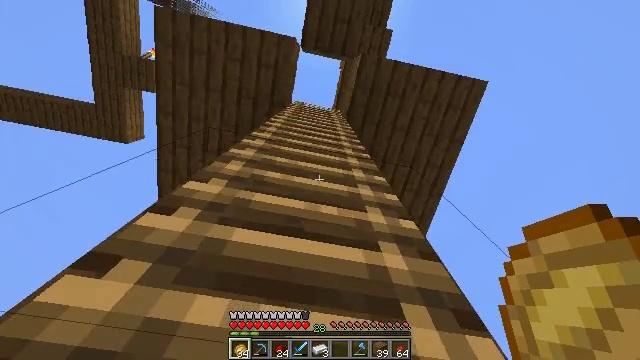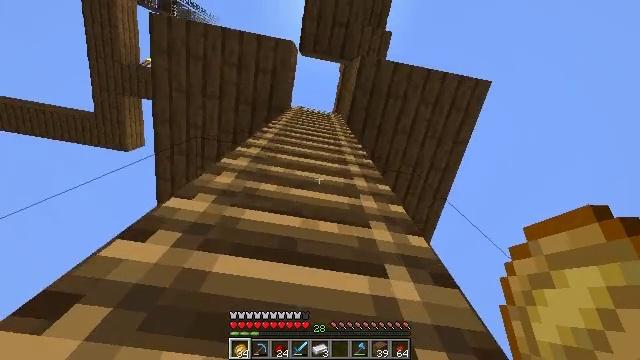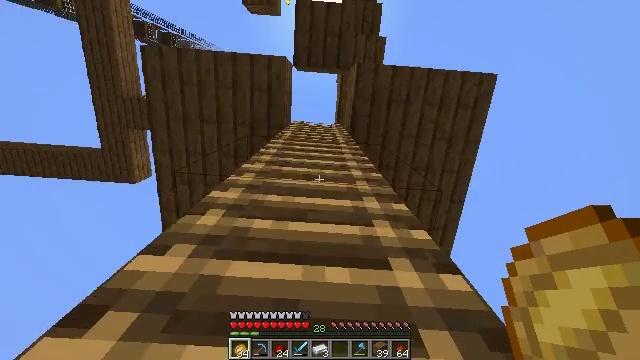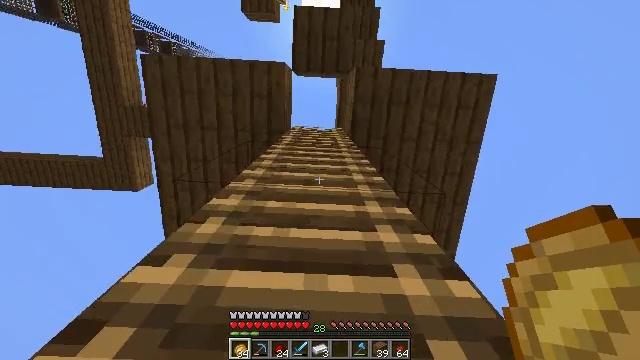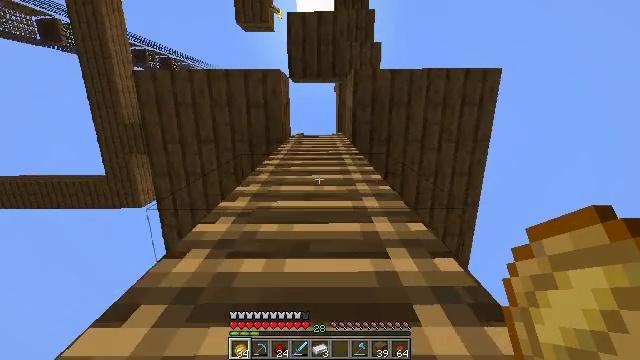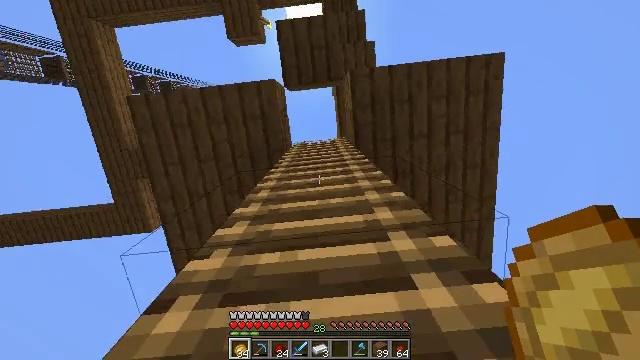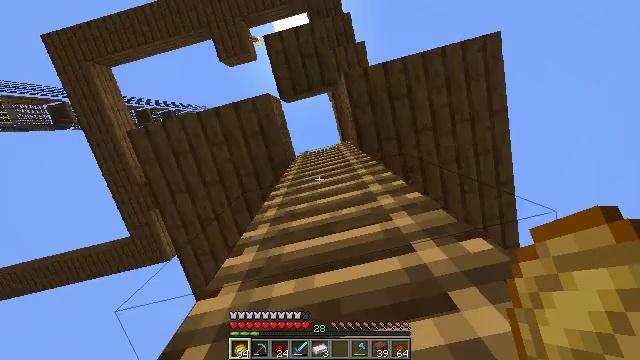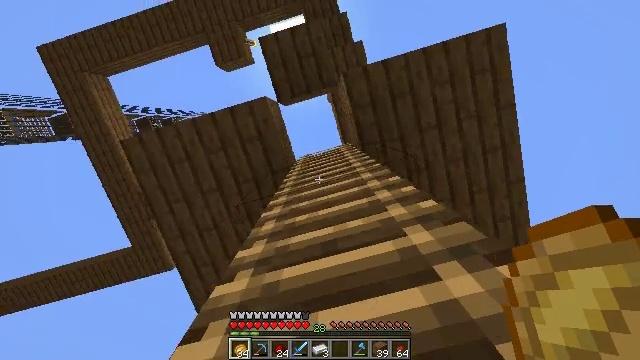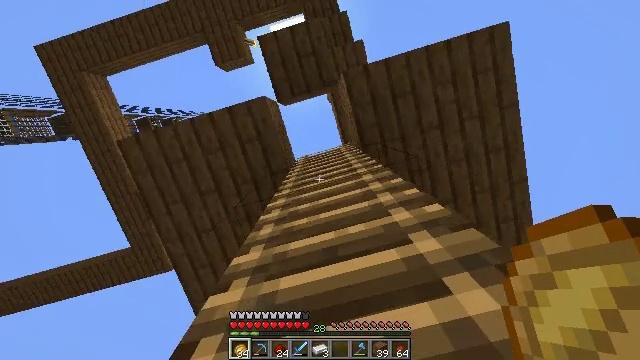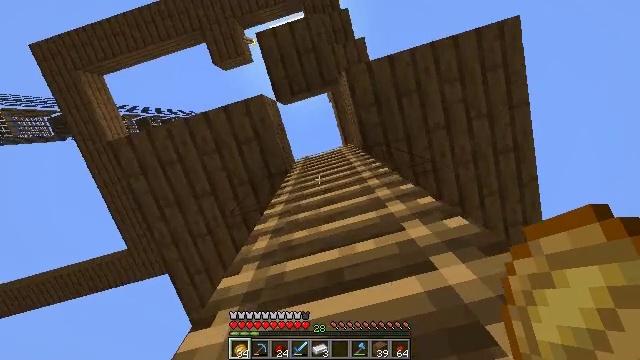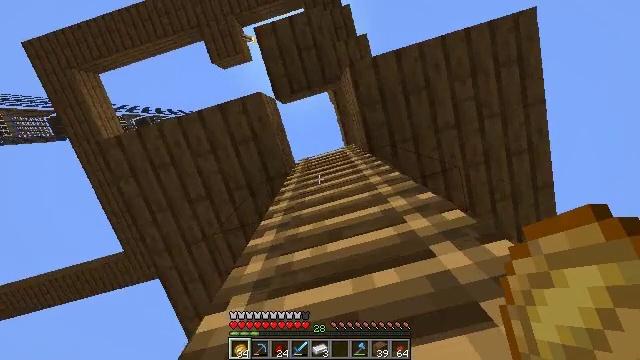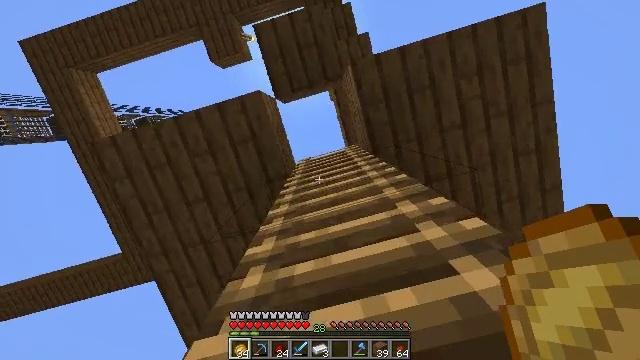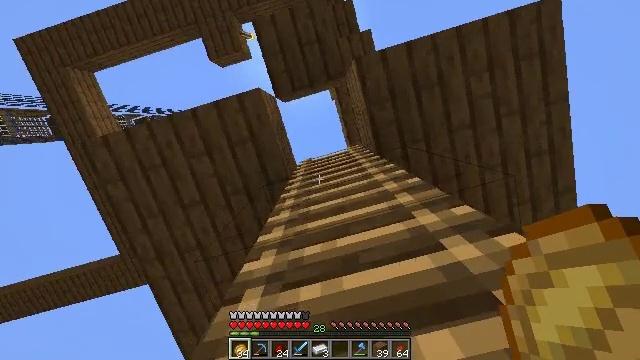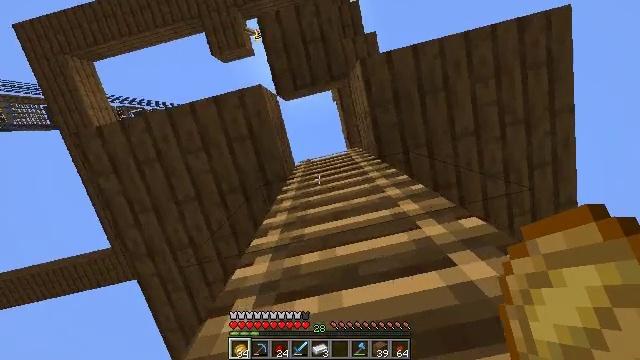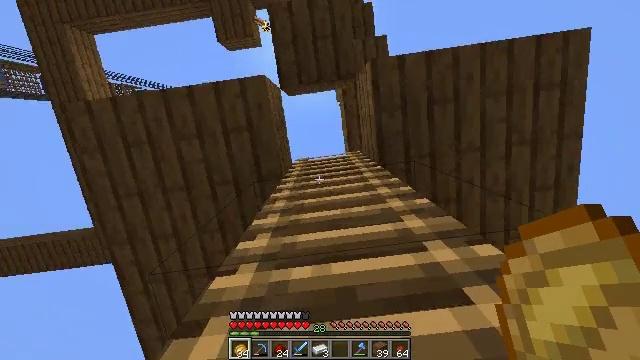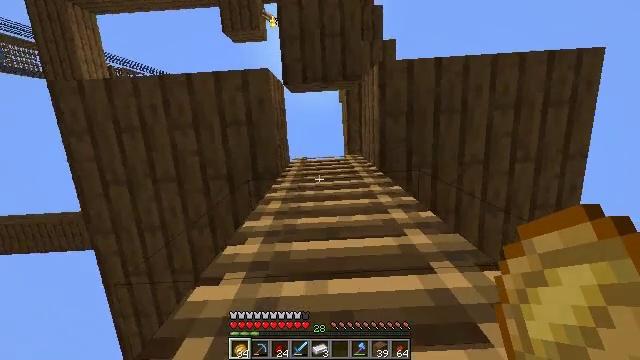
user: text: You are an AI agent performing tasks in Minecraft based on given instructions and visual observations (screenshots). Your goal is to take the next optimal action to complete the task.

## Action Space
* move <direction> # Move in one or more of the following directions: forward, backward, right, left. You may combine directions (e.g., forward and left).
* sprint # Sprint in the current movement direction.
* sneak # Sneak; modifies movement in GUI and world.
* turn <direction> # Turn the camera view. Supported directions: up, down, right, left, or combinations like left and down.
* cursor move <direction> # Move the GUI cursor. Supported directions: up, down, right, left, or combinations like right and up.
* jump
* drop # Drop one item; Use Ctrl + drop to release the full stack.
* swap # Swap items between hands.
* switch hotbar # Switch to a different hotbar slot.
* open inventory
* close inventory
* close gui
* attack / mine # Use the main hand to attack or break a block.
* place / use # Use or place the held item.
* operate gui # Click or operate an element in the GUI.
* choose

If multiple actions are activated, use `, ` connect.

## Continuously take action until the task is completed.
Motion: motion action
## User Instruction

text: Craft the item frame with sticks and leather.
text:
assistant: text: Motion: move forward, sprint, turn left, jump
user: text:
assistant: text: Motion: move forward, sprint, turn left and up, jump
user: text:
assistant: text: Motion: move forward, turn left, jump
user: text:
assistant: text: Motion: move forward, turn left and up, jump
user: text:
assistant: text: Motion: move forward, turn left and up, jump
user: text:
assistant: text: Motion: move forward, sprint, turn left and up, jump
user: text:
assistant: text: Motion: move forward, sprint, turn left, jump
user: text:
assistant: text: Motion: move forward, sprint, jump
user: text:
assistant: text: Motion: move forward, jump
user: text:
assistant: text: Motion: move forward, jump
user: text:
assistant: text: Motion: move forward, jump
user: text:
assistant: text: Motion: move forward, sprint, jump
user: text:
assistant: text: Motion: move forward, sprint, turn right, jump
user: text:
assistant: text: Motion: move forward, sprint, turn right, jump
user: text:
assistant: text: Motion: move forward, turn right, jump
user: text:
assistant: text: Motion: move forward, turn right, jump
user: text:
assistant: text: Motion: move forward, turn right, jump
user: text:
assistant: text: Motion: move forward, turn right, jump
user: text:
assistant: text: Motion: move forward, sprint, turn right, jump
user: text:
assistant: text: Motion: move forward, sprint, jump
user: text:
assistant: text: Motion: move forward, sprint, jump
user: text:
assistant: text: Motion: move forward, jump
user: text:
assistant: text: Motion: move forward, jump
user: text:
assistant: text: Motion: move forward, jump
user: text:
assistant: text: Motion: move forward, sprint, jump
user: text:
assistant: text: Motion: move forward, sprint, jump
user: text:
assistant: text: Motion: move forward, sprint, turn left and down, jump
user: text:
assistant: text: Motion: move forward, sprint, turn left and down, jump
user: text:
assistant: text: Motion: move forward, turn left, jump
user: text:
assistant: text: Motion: move forward, jump